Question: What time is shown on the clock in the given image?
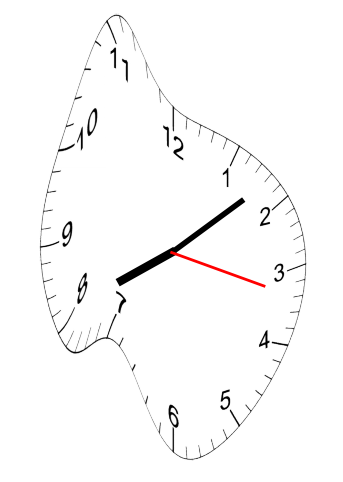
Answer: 08:08:17